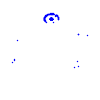
Particle: kaon